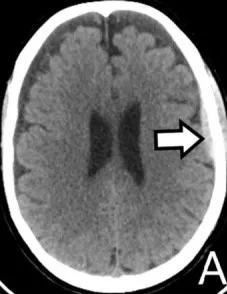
Axial soft-tissue window CT.
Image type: radiology (ct)